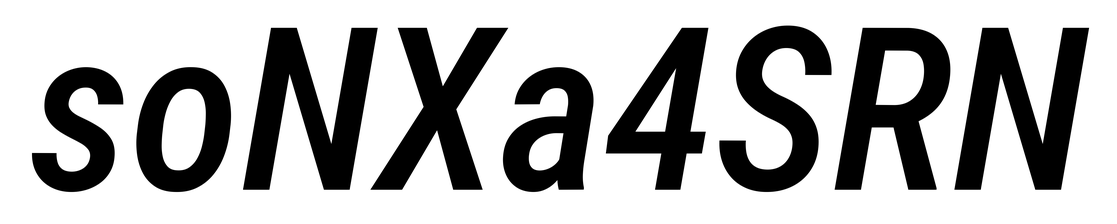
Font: Roboto-Italic_Condensed_Medium_Italic